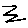
Label: zigzag